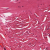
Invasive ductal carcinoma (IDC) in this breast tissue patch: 0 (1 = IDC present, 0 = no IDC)